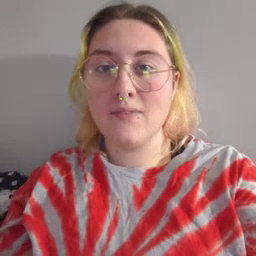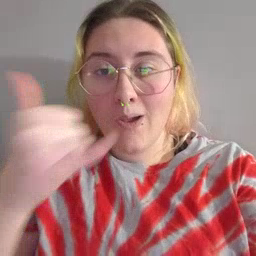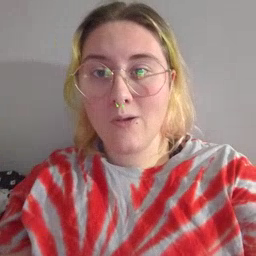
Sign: callonphone